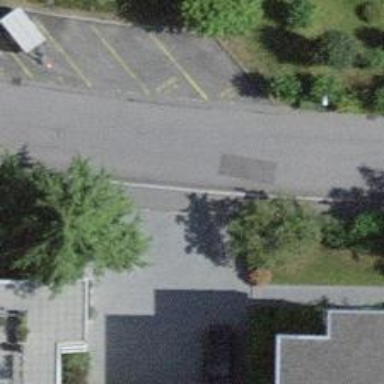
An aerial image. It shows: Driveway.